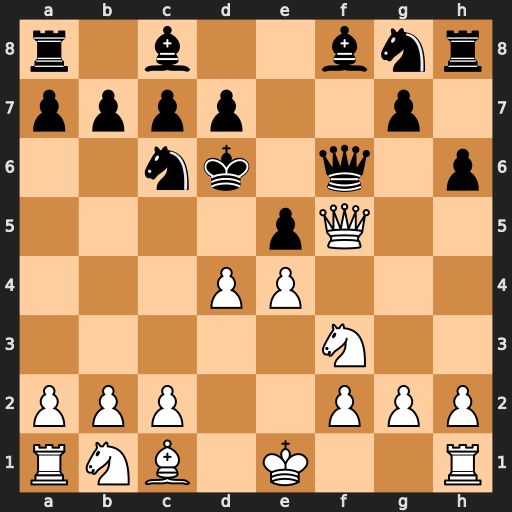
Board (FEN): r1b2bnr/pppp2p1/2nk1q1p/4pQ2/3PP3/5N2/PPP2PPP/RNB1K2R
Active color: w
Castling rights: KQ
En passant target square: -
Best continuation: dxe5+ Nxe5 Bf4 Qxf5 exf5